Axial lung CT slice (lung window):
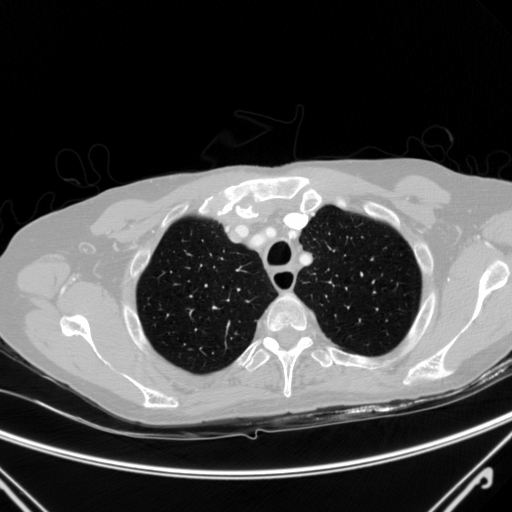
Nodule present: no